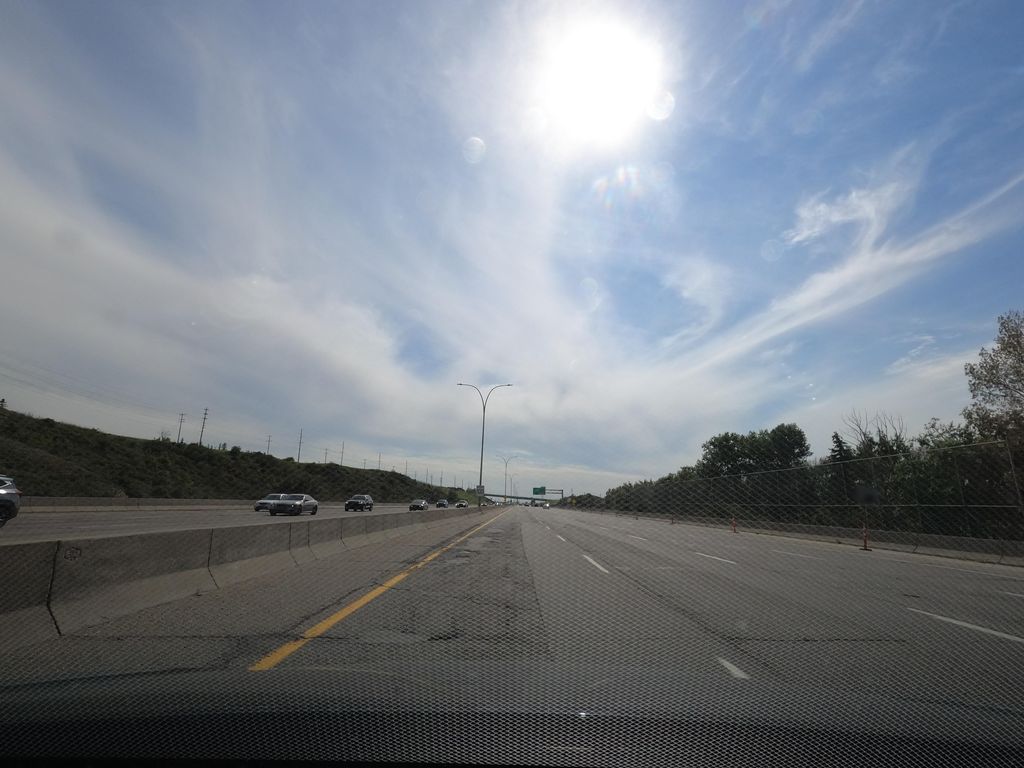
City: calgary